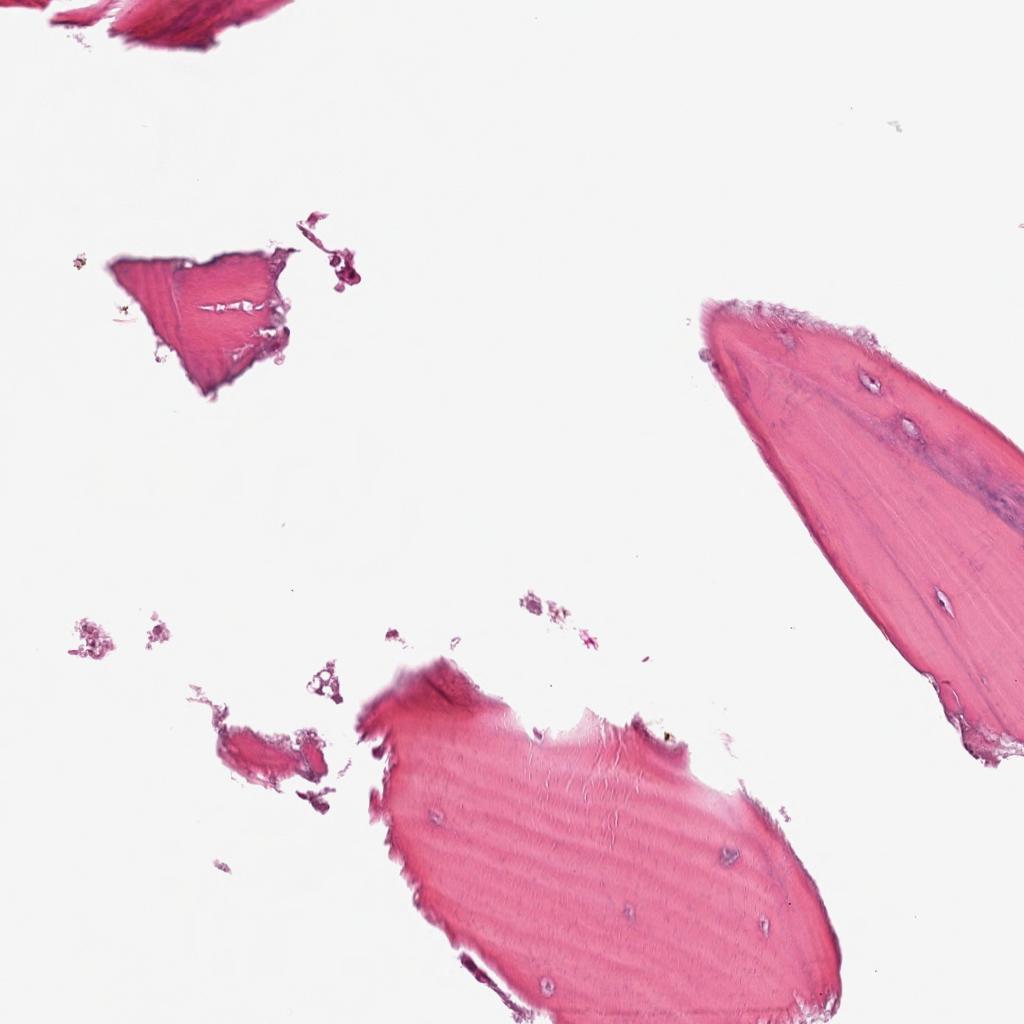
Label: Non-Tumor